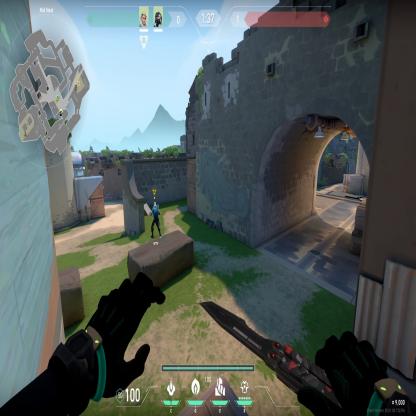
Label: teammate